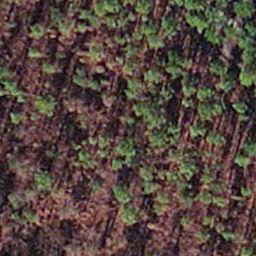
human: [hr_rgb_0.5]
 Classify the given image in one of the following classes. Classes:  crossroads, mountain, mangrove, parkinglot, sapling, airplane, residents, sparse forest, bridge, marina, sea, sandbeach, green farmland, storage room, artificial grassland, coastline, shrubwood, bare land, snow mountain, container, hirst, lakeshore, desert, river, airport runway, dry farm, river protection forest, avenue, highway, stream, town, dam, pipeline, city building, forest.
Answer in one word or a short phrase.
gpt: sapling